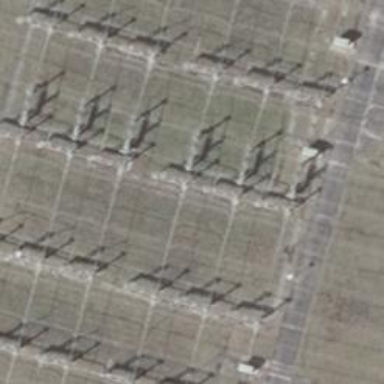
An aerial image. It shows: Power line with 3 cables. It uses busbar.